Question: I have a notebook in Zeppelin containing multiple paragraphs which were running fine earlier; suddenly, after a cluster restart, it has started behaving weirdly.
The first paragraph runs fine while anything that runs afterwards says 'Connection Refused'.

On checking the logs in '$ZEPPELIN_HOME/logs' folder 'zeppelin-interpreter-spark-root-mn.log' (where 'mn' is machine name).
'''
INFO [2018-02-21 21:42:43,301] ({dispatcher-event-loop-15} Logging.scala[logInfo]:54) - Removed broadcast_12_piece0 on mn5:45284 in memory (size: 88.2 KB, free: 2004.5 MB)
INFO [2018-02-21 21:42:43,401] ({Thread-3} Logging.scala[logInfo]:54) - Invoking stop() from shutdown hook
INFO [2018-02-21 21:42:43,412] ({Thread-3} AbstractConnector.java[doStop]:310) - Stopped Spark@7de3e842{HTTP/1.1,[http/1.1]}{0.0.0.0:4040}
INFO [2018-02-21 21:42:43,416] ({Thread-3} Logging.scala[logInfo]:54) - Stopped Spark web UI at http://10.28.37.82:4040
INFO [2018-02-21 21:42:43,440] ({Yarn application state monitor} Logging.scala[logInfo]:54) - Interrupting monitor thread
INFO [2018-02-21 21:42:43,442] ({Thread-3} Logging.scala[logInfo]:54) - Shutting down all executors
INFO [2018-02-21 21:42:43,443] ({dispatcher-event-loop-4} Logging.scala[logInfo]:54) - Asking each executor to shut down
INFO [2018-02-21 21:42:43,447] ({Thread-3} Logging.scala[logInfo]:54) - Stopping SchedulerExtensionServices
(serviceOption=None,
services=List(),
started=false)
INFO [2018-02-21 21:42:43,450] ({Thread-3} Logging.scala[logInfo]:54) - Stopped
INFO [2018-02-21 21:42:43,454] ({dispatcher-event-loop-9} Logging.scala[logInfo]:54) - MapOutputTrackerMasterEndpoint stopped!
INFO [2018-02-21 21:42:43,466] ({Thread-3} Logging.scala[logInfo]:54) - MemoryStore cleared
INFO [2018-02-21 21:42:43,466] ({Thread-3} Logging.scala[logInfo]:54) - BlockManager stopped
INFO [2018-02-21 21:42:43,467] ({Thread-3} Logging.scala[logInfo]:54) - BlockManagerMaster stopped
INFO [2018-02-21 21:42:43,471] ({dispatcher-event-loop-0} Logging.scala[logInfo]:54) - OutputCommitCoordinator stopped!
INFO [2018-02-21 21:42:43,472] ({Thread-3} Logging.scala[logInfo]:54) - Successfully stopped SparkContext
INFO [2018-02-21 21:42:43,473] ({Thread-3} Logging.scala[logInfo]:54) - Shutdown hook called
'''
So the shut down hook is getting called. I have tried to check other posts on SO (like <URL> but it didn't help. Logs are not much helpful either.
Do I need to tweak code to add additional logging to fix this problem? Has someone has already faced and resolved the same?
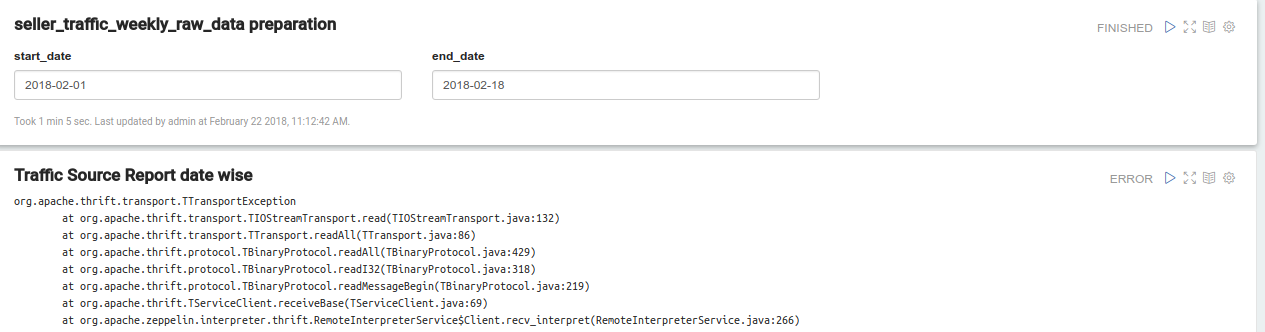
Answer: It turned out to be the case of bad logging. I had checked yarn logs as well but couldn't find anything. It turns out that second paragraph had a RunTimeException which wasn't clear from any of the logs, but when i tried same command on spark-shell then i Realized what the problem was and fixed the same.
Run the scala command in spark-shell then see what exception it is throwing.